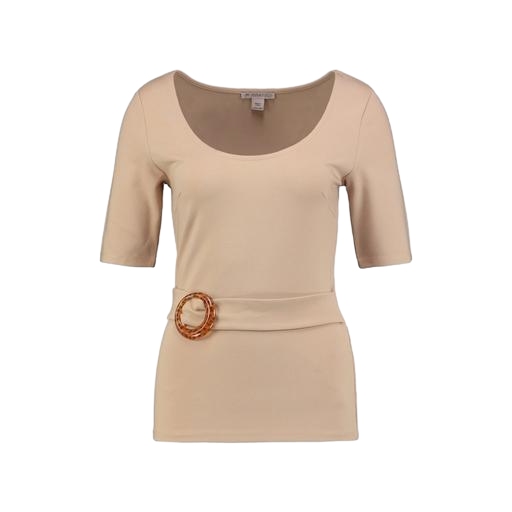
beige t-shirt, beige tshirt, beige elbow-sleeve top, white background